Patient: sex M, age 52
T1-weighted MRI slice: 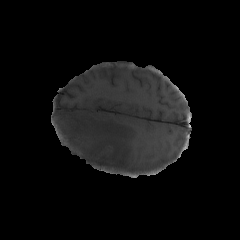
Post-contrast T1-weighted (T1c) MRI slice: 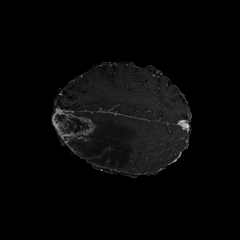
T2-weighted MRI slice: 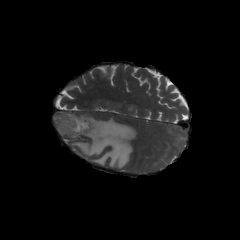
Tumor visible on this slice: yes
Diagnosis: Glioblastoma, IDH-wildtype
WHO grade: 4